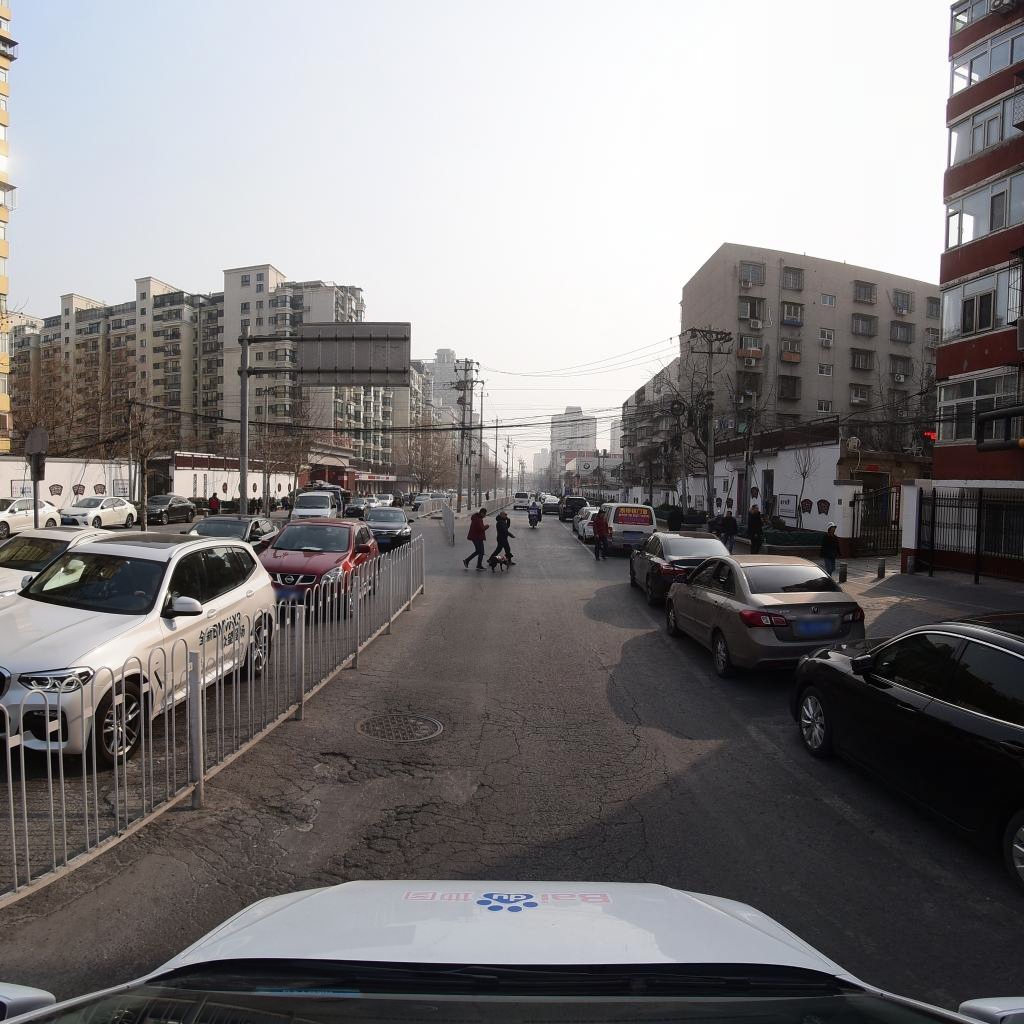
Region: Fengtai
Road damage annotations: alligator crack, pothole, manhole cover